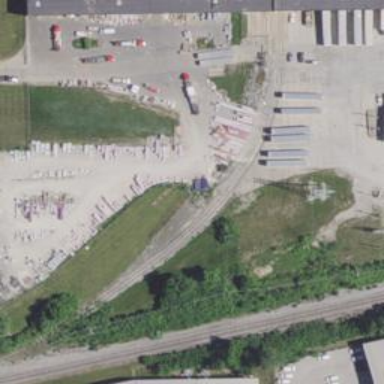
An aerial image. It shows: Railway spur service.